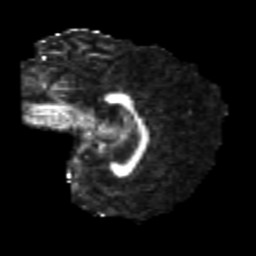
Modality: FA
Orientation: sagittal
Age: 22
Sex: female
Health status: healthy
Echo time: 0.074 s